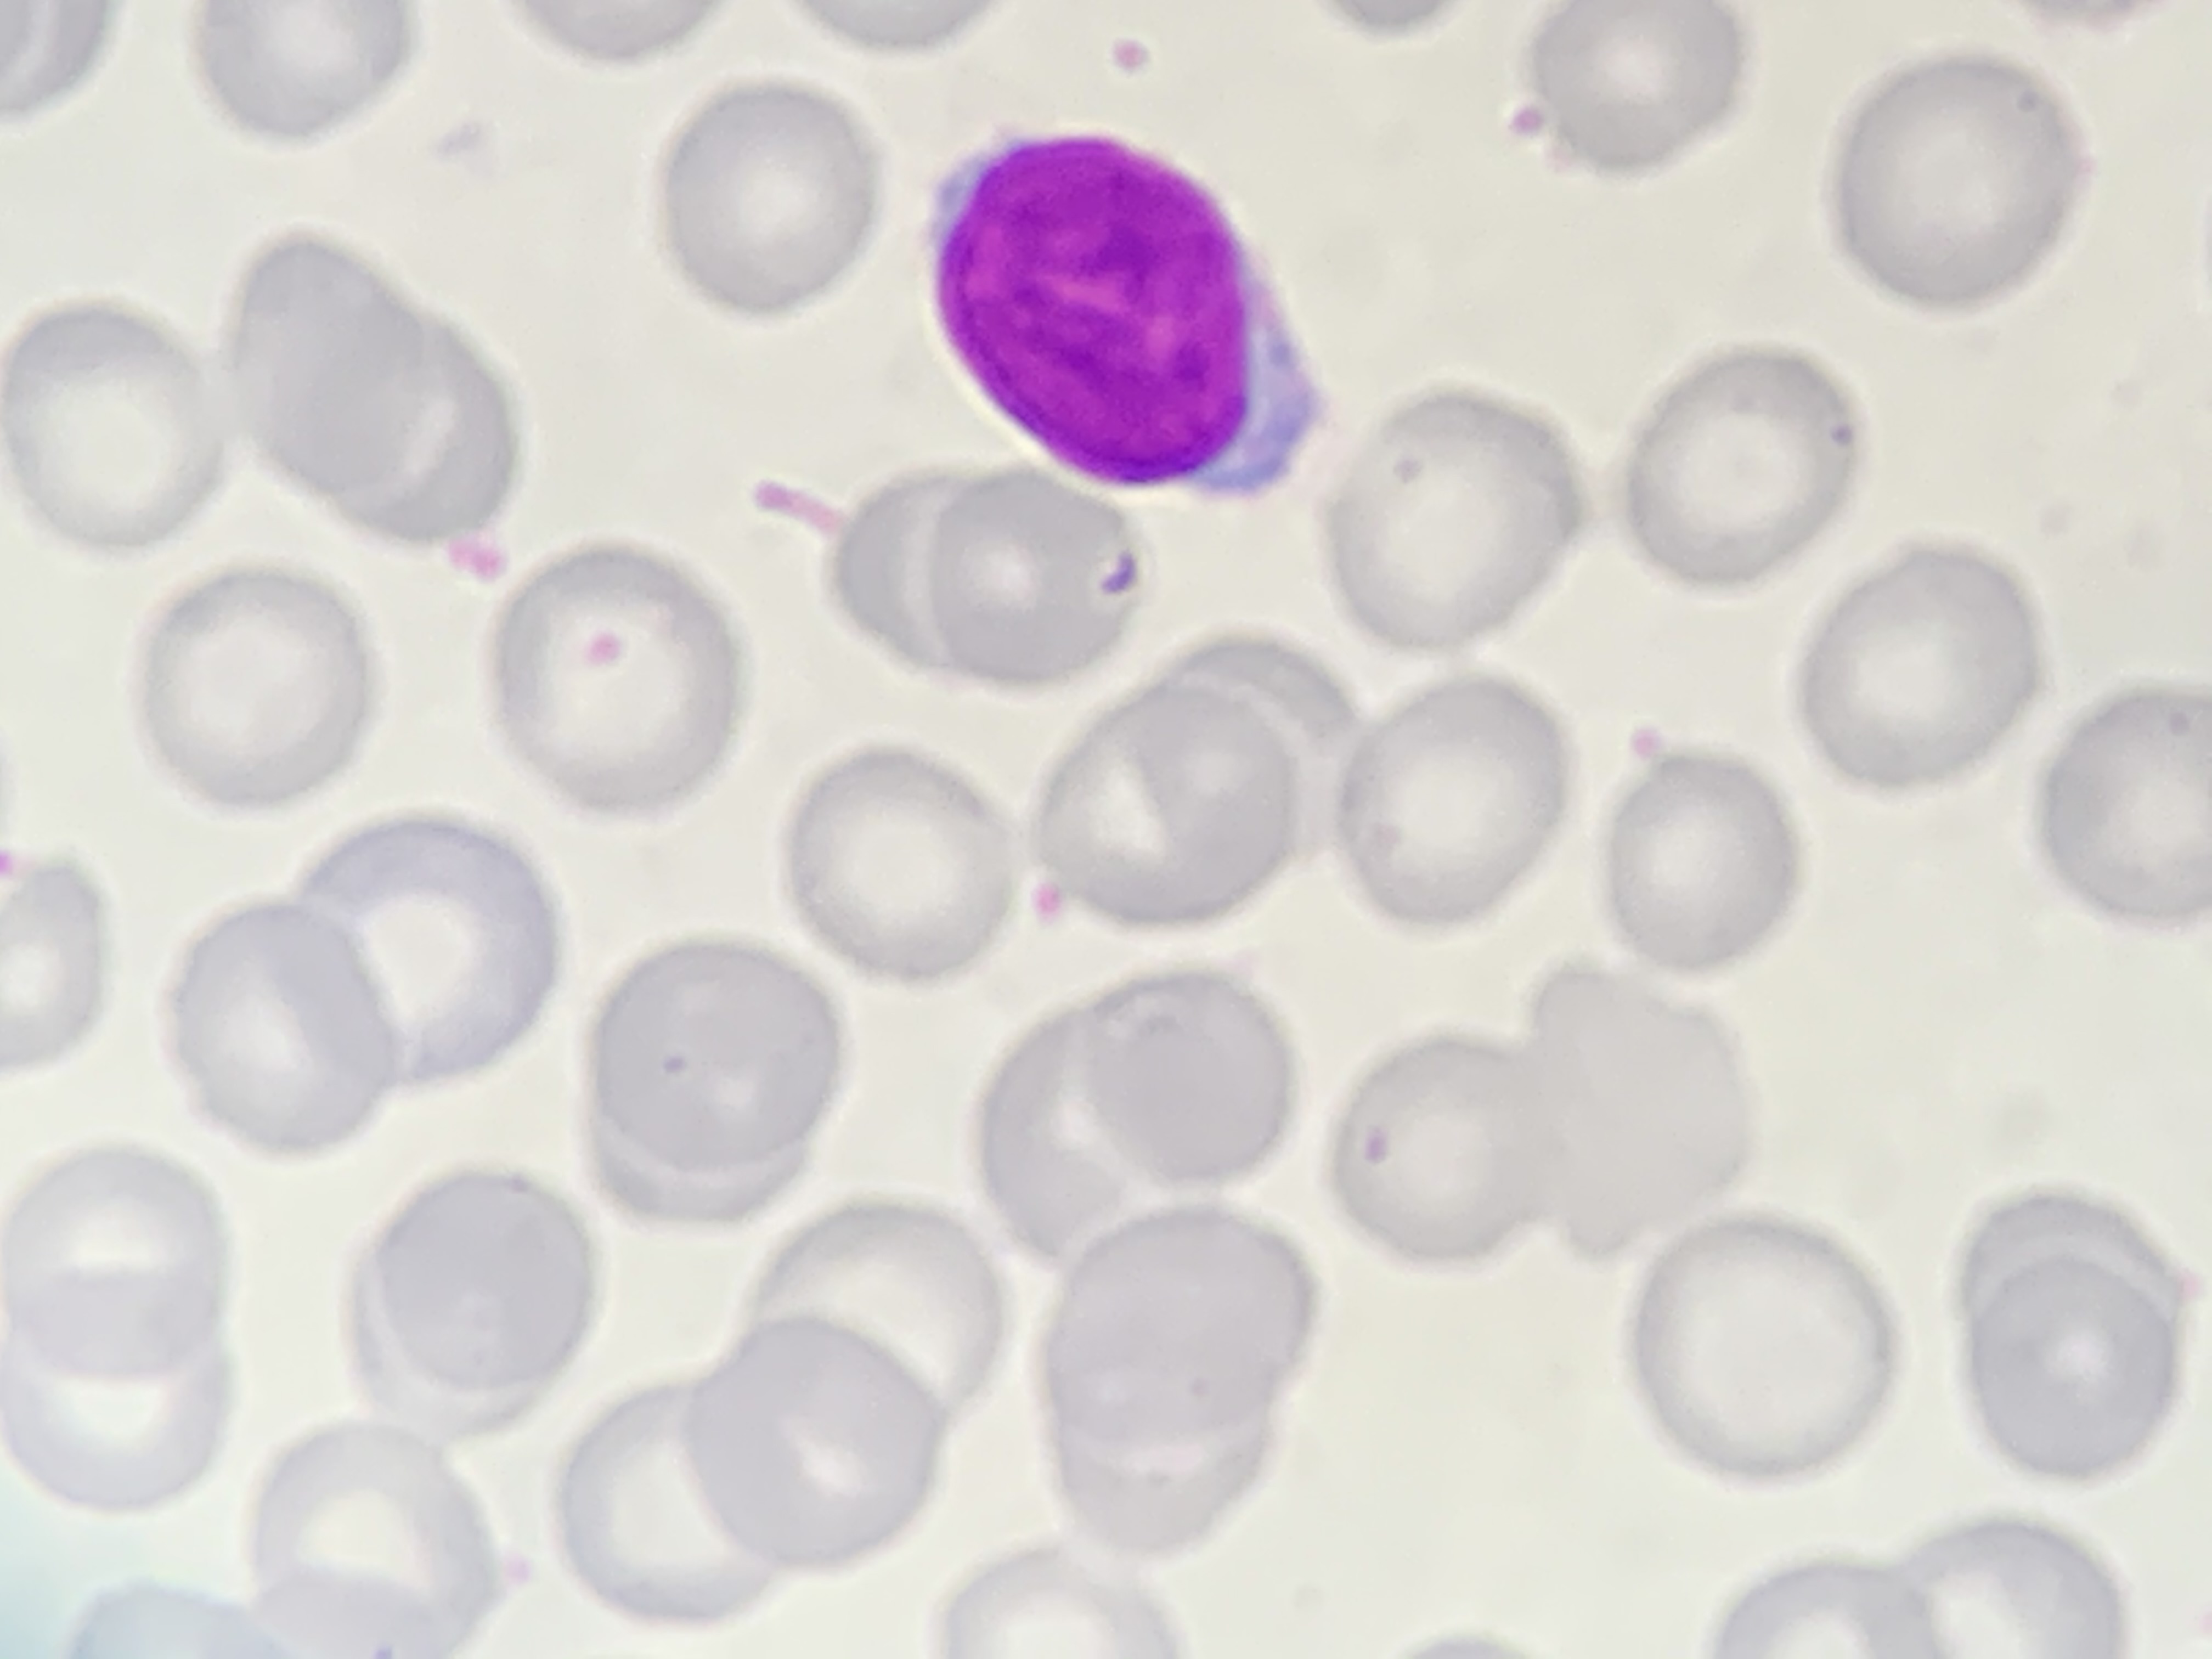
Cell type: LYMPHOCYTES